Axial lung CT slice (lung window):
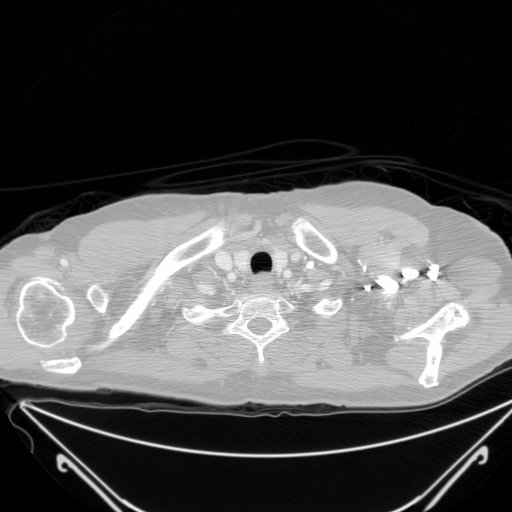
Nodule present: no